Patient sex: F
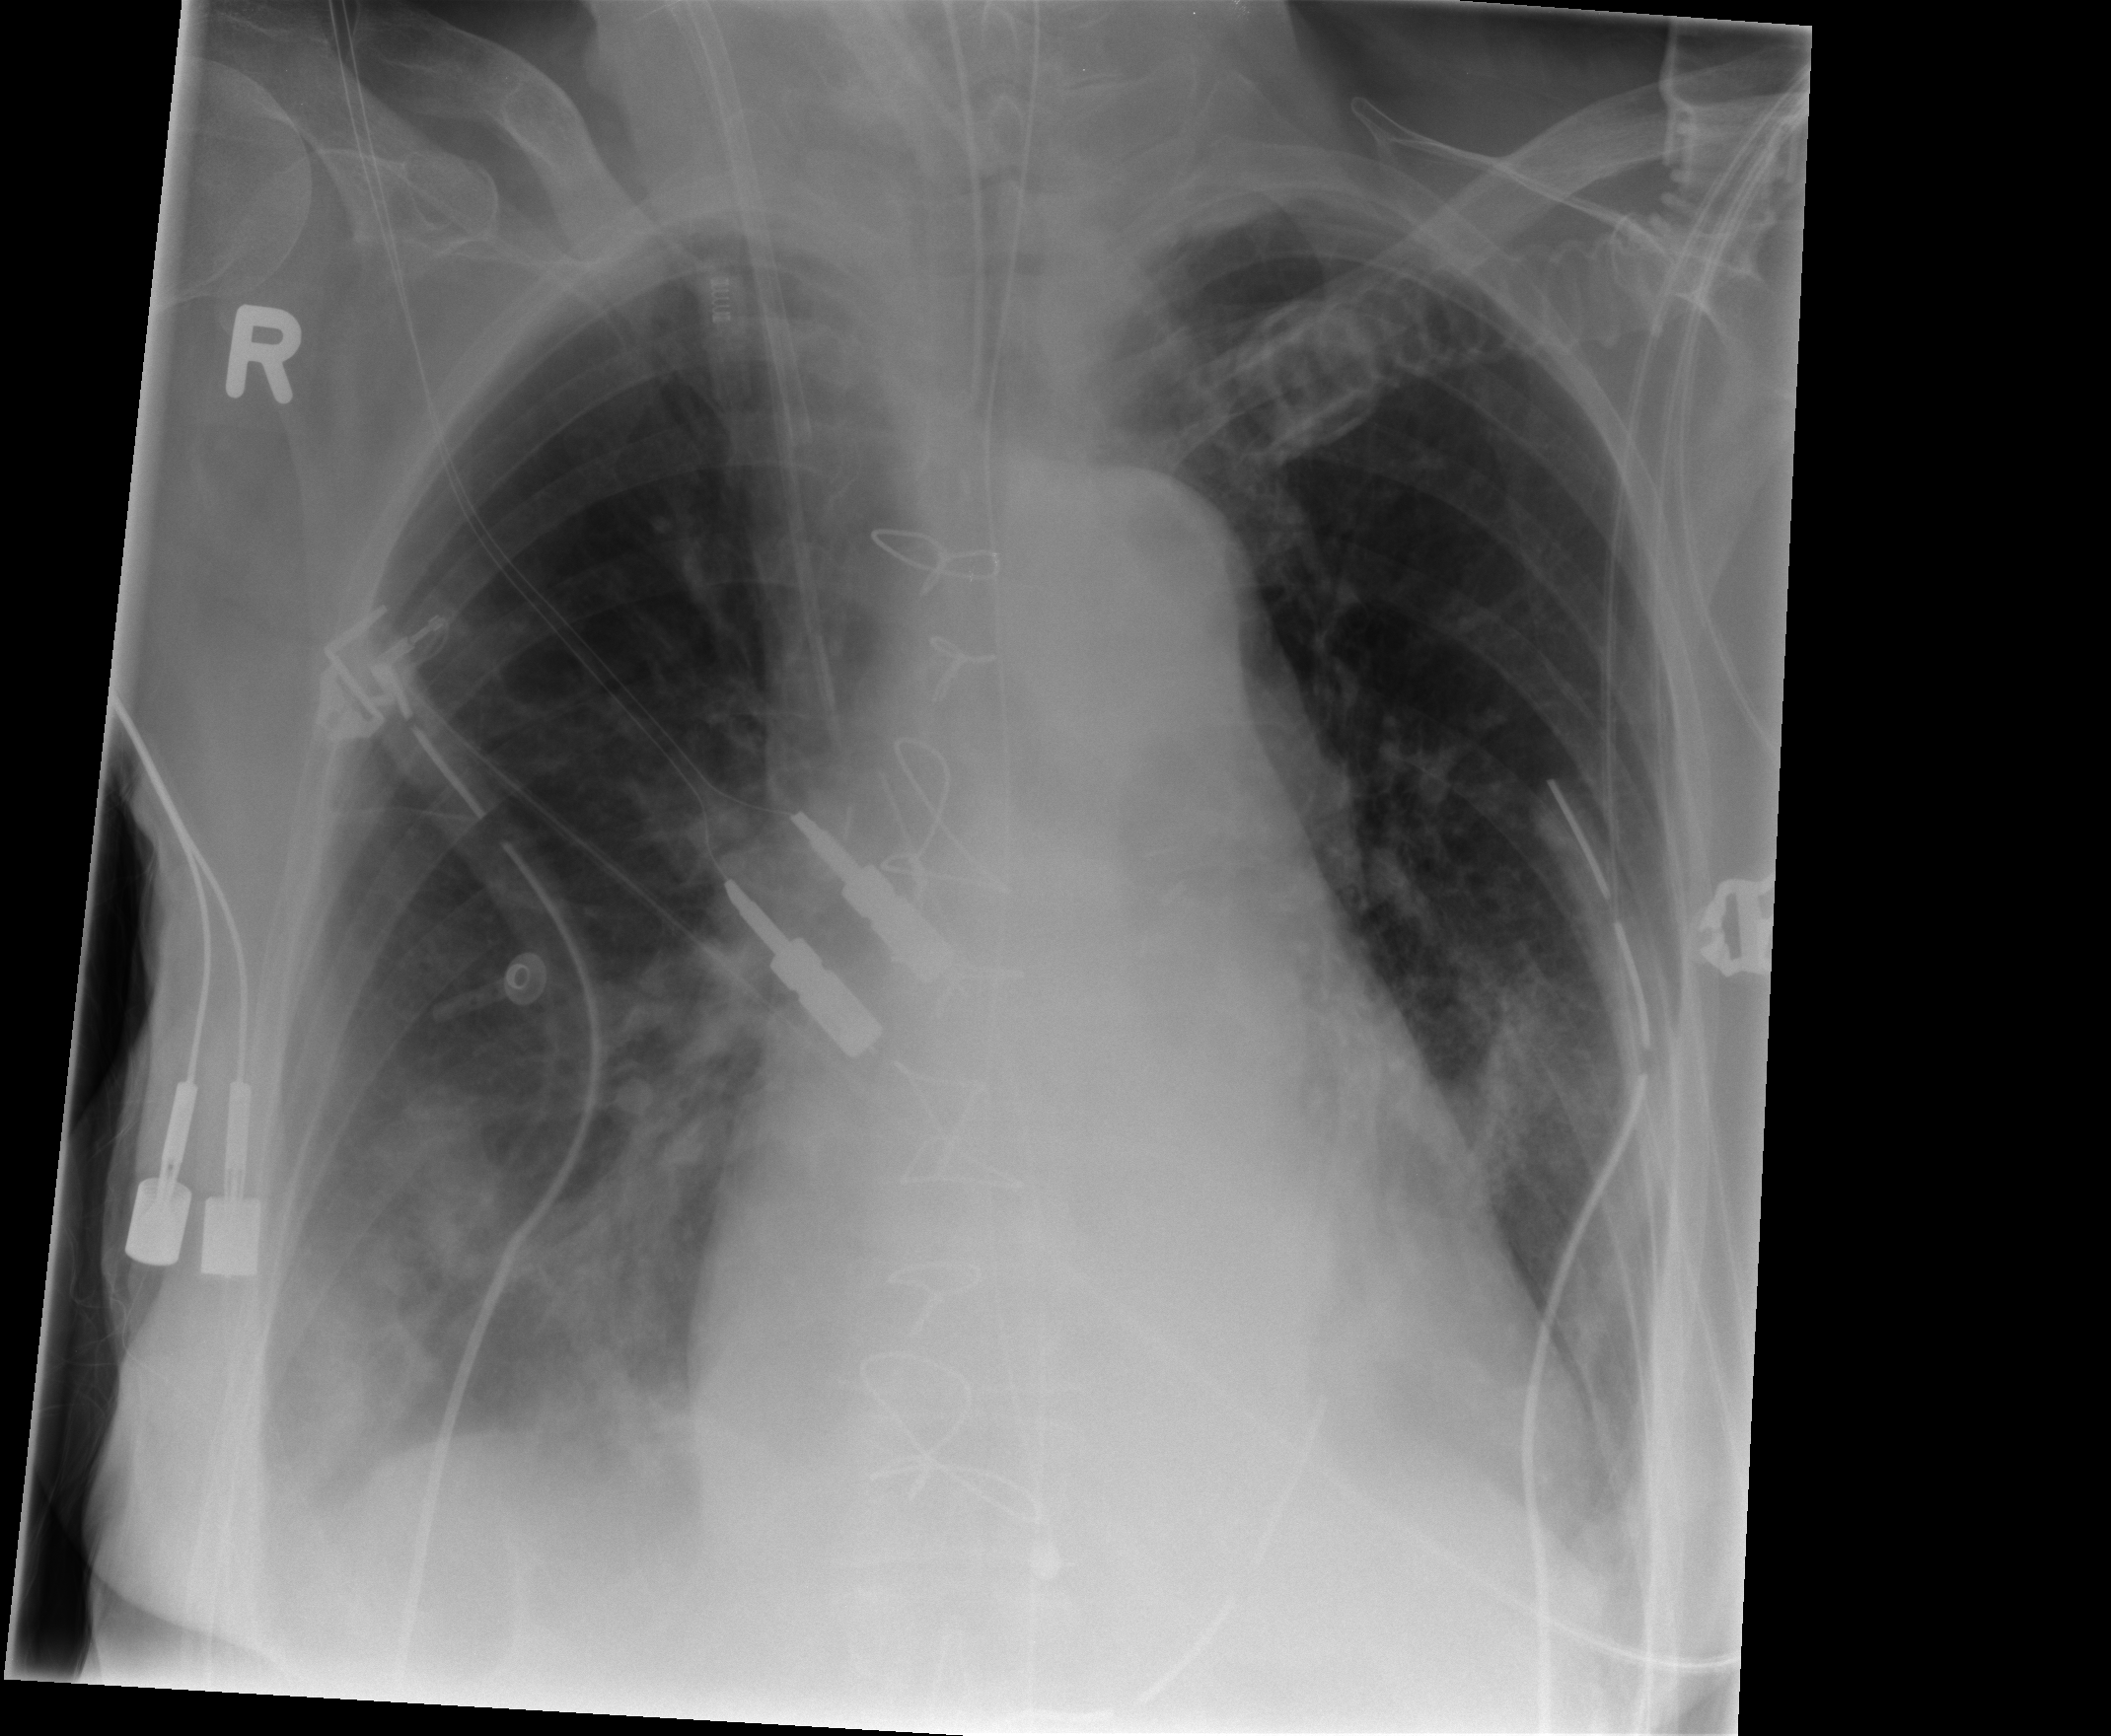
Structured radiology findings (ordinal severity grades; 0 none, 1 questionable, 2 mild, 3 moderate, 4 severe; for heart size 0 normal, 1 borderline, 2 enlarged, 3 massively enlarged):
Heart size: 2
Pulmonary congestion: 1
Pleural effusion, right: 2
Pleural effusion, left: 2
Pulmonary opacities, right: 2
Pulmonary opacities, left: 1
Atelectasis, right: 3
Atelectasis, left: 2